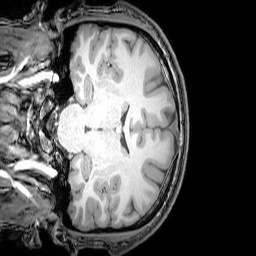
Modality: T1w
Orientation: coronal
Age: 22
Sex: male
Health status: healthy
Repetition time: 0.081 s
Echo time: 0.037 s